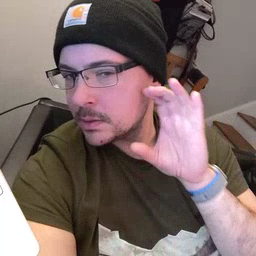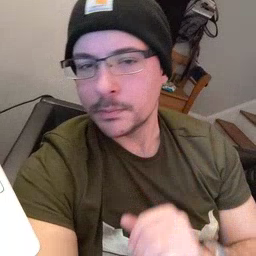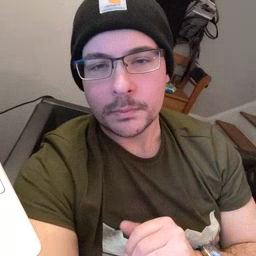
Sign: listen